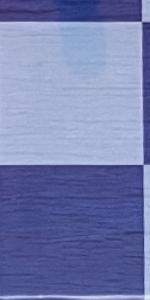
Label: Empty